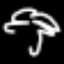
Label: palm tree